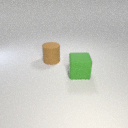
large green rubber cube to the right of large brown rubber cylinder